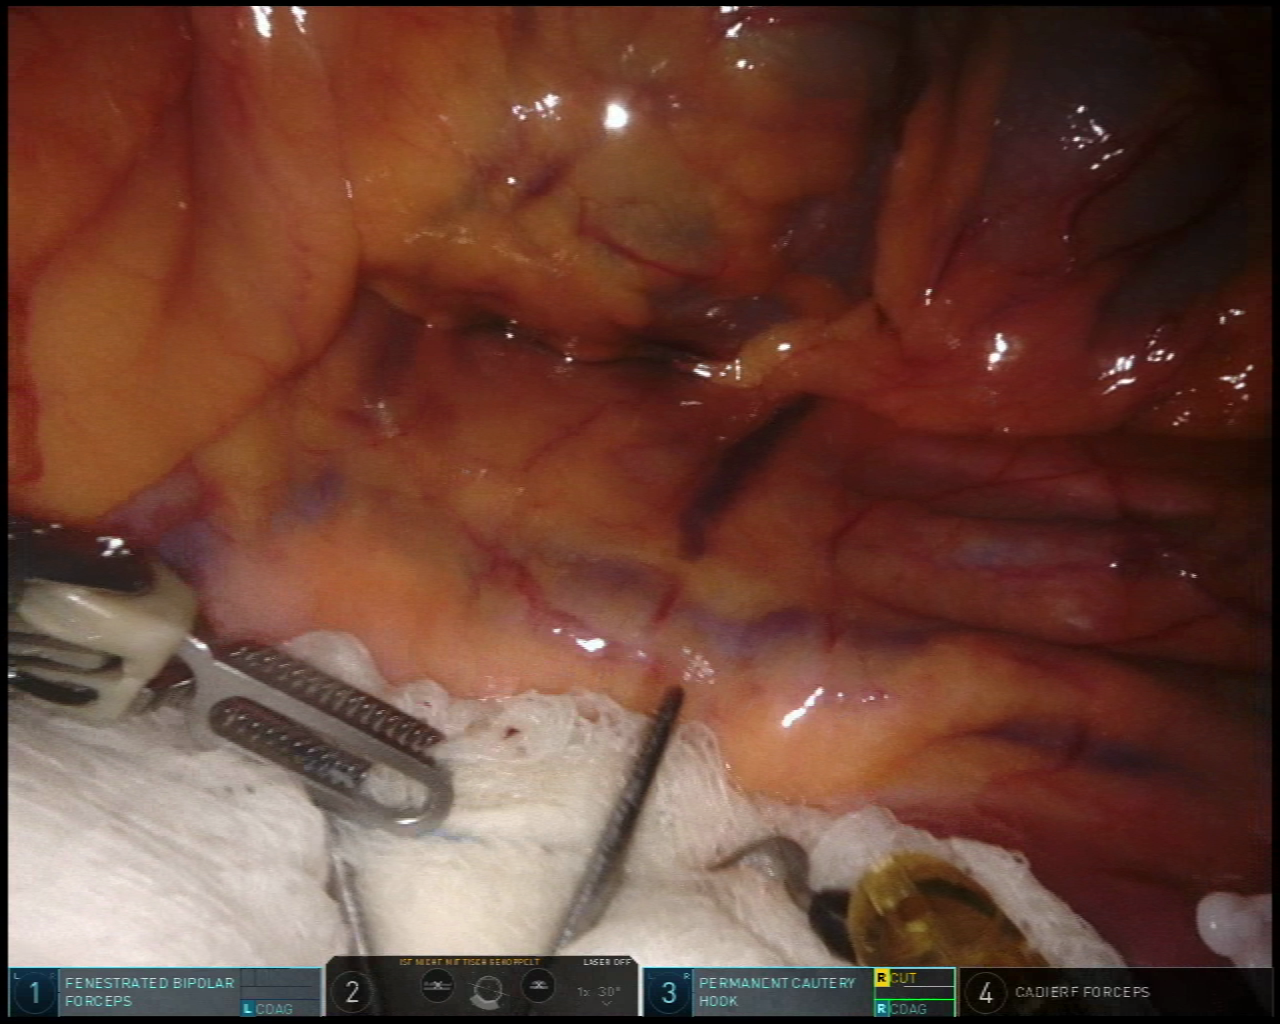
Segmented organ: intestinal_veins
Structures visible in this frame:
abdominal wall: no
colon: yes
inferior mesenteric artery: no
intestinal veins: yes
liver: no
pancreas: no
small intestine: no
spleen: no
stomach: no
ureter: no
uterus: no
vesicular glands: no